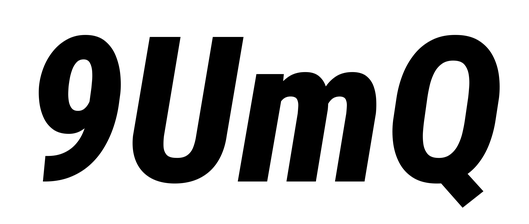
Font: Roboto-Italic_Condensed_ExtraBold_Italic